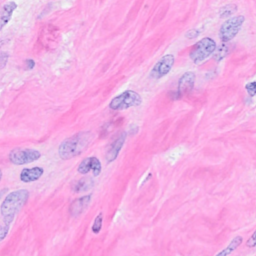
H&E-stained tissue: Breast